Question: I have a class 'Person', it implements Equals() method from 'IEquatable<Person>' (also overrides 'Object.Equals' method, lets ignore the GetHashcode() method for now)
'''
class Person : IEquatable<Person>
{
public string Name { get; set; }
public bool Equals(Person other)
{
return this.Name == other.Name;
}
public override bool Equals(object obj)
{
var person = obj as Person;
return person != null && person.Name == Name;
}
}
'''
Ok, lets start:
'''
Person p1 = new Person() { Name = "a" };
Person p2 = new Person() { Name = "a" };
List<Person> lst1 = new List<Person>() { p1 };
List<Person> lst2 = new List<Person>() { p2 };
'''
Lets talk about this line :
'''
bool b = lst1.SequenceEqual(lst2, EqualityComparer<Person>.Default);
'''
I have a problem understanding this part :
'''
EqualityComparer<Person>.Default
'''
I've heard that 'EqualityComparer<Person>.Default' will check if the class is implementing 'IEquatable' - it will take the 'Equals(Person other)' Method and not the 'Equals(object obj)'.

the 'Equals(Person other)' will run 'EqualityComparer<Person>.Default'
(because it's implementing IEquatable)
So what Boxing are we talking about ? there isn't !
The only time that 'Equals(object obj)' will run is when :
'''
bool b = lst1.SequenceEqual(lst2,EqualityComparer<Object>.Default);
'''
I'm a programmer! I'll never Send an 'object' when its actually a 'Person'!
What am I missing? I'm having trouble understanding the benefit here of 'EqualityComparer<Object>.Default'. Can someone please give me an example to prove me I'm wrong ?
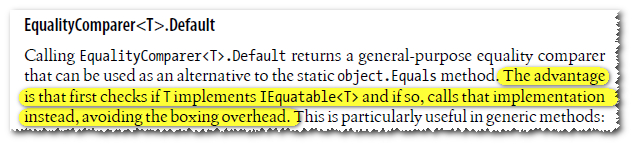
Answer: If you pass in 'null' as the second parameter or if you don't pass in a second argument at all (which is basically the same), the implementation of SequenceEquals will call 'EqualityComparer<T>.Default' itself (decompile 'Enumerable' to see this). That explains why you don't see a difference whether you provide 'EqualityComparer<T>.Default' or not.
So in the end the second parameter only makes sense if you want to use an equality comparer 'EqualityComparer<T>.Default'.